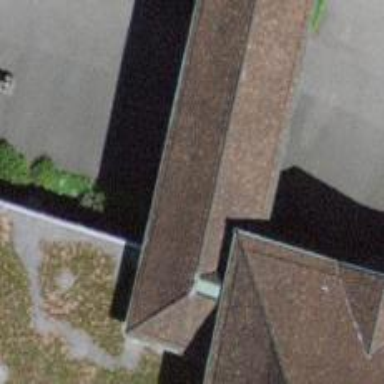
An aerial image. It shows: Building with tiled hipped roof.